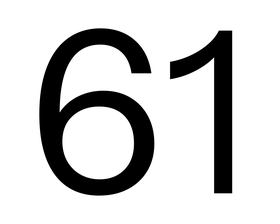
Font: InstrumentSans_Regular